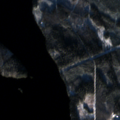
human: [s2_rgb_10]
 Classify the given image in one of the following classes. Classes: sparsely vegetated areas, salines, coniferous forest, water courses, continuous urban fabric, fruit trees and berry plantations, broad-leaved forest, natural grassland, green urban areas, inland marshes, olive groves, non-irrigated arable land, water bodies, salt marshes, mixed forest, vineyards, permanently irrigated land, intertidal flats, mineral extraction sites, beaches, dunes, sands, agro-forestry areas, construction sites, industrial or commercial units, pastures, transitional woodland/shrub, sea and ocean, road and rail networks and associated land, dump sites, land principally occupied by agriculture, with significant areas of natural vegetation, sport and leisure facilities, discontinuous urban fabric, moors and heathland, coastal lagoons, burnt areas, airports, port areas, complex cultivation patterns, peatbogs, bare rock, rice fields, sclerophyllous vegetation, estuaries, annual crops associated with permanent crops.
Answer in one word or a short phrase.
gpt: coniferous forest, mixed forest, transitional woodland/shrub, water bodies